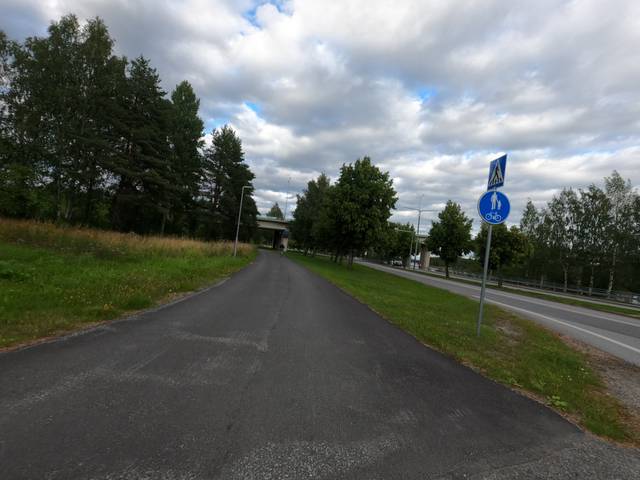
Region: Finland
Coordinates: 62.61, 29.788